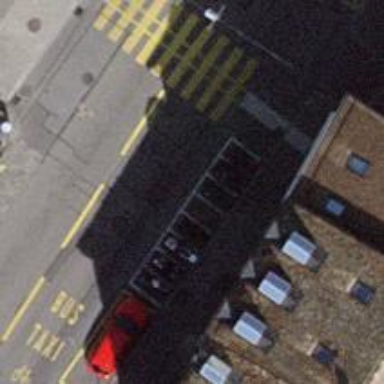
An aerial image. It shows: Pedestrian road with asphalt surface.